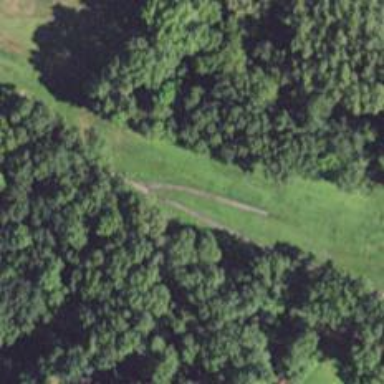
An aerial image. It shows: Pathway for golfing.